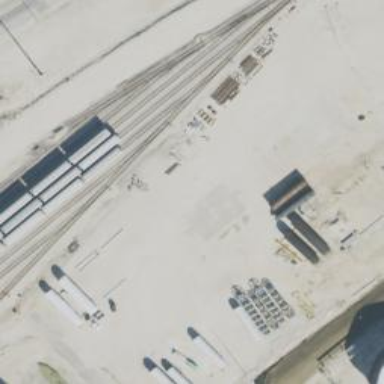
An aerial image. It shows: Railway yard in service.